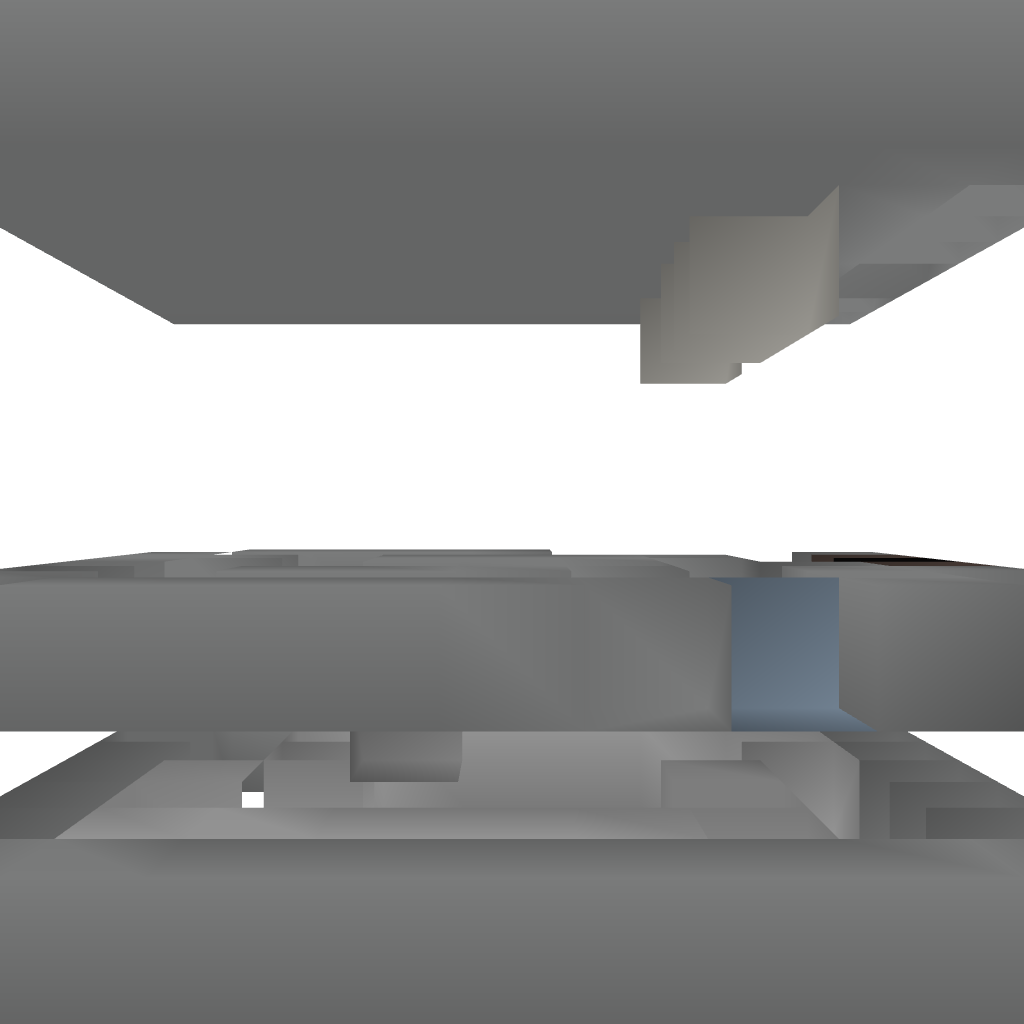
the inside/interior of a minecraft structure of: Zombie Trap